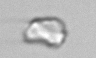
Label: detritus_transparent